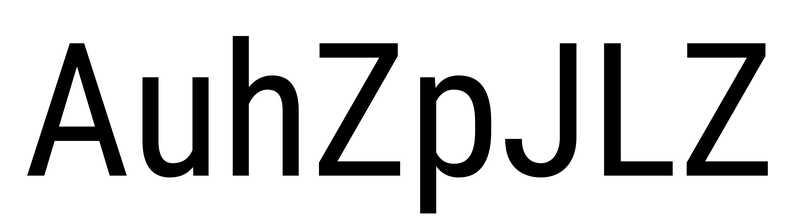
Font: Roboto_Condensed_Regular